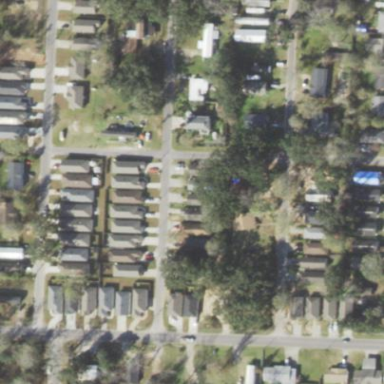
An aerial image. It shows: Residential area composed of single-family homes.